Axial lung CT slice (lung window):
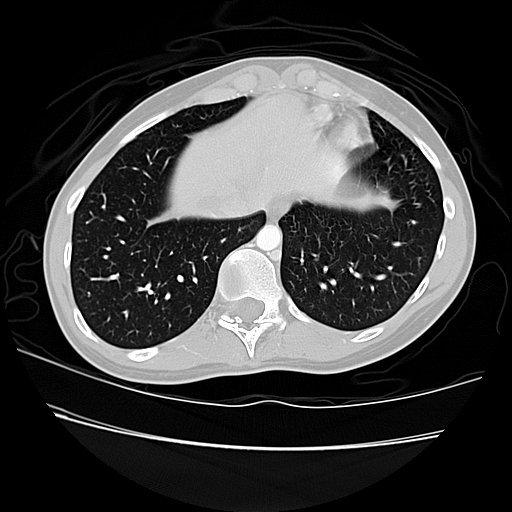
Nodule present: no